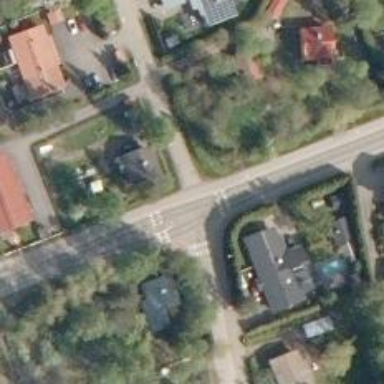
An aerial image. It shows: Cycleway.